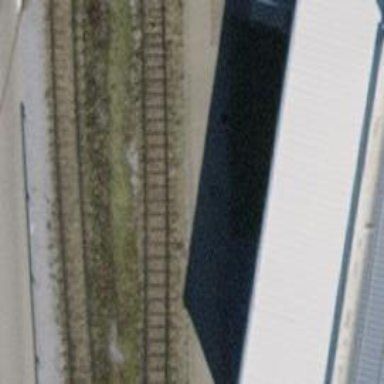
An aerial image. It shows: Single-track railway spur.